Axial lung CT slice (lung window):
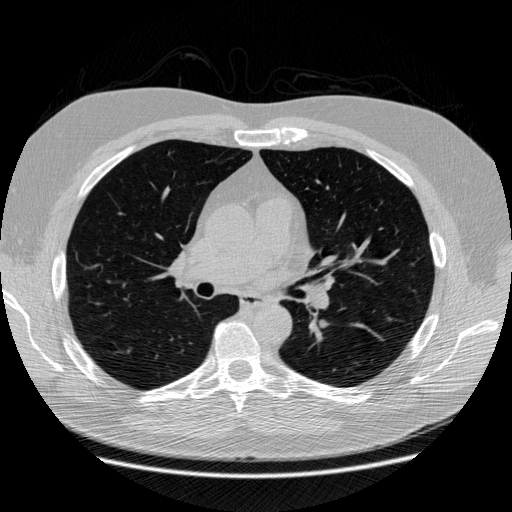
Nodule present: no